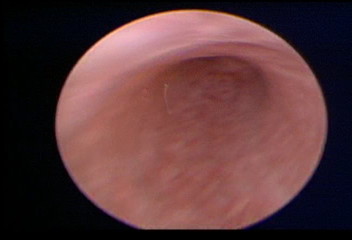
Modality: WLC
Class: Normal mucosa
Bladder cancer association: No